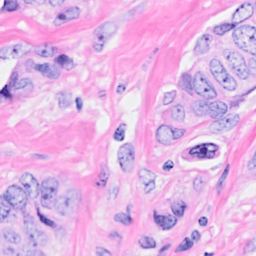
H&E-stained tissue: Breast